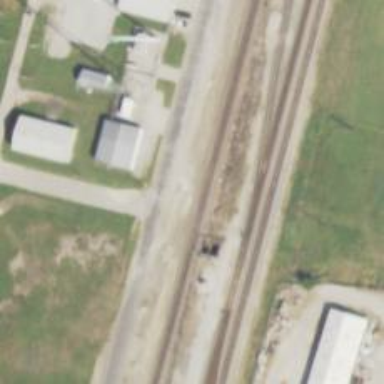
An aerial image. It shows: Abandoned railway.